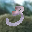
Label: 3